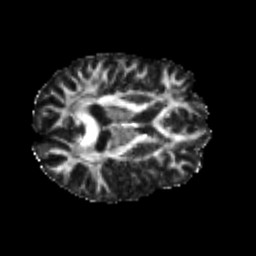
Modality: FA
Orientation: axial
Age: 22
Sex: male
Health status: healthy
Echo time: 0.074 s